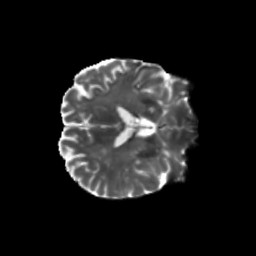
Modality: T2w
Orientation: axial
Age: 78
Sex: female
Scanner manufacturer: siemens
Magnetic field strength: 3 T
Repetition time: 5.25 s
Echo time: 0.08 s